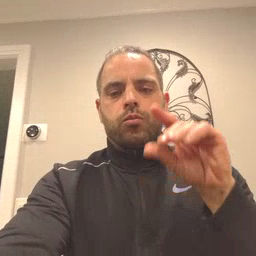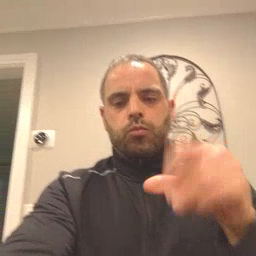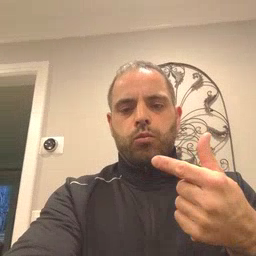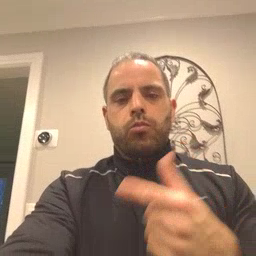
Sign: dog